Question: I'm developing an open data portal with Drupal and CKAN. But now client wants to add Virtuoso Open Source service as a SPARQL endpoint and linked data tool.
The system architecture is similar to the <URL>.

I'm having difficulty understanding the data loading dynamics from CKAN to Virtuoso, and official documentation doesn't help at all.
By now I have found next options but do not satisfy my actual problem.
- <URL>
Perfect scenario would be a kind of bypass connection that when you upload new dataset to CKAN automatically upload its rdf file to Virtuoso.
I don't know if i am totally lost with Virtuoso functionality. But is there a way to connect CKAN to Virtuoso so that it gets the '.rdf' or '.ttl' files automatically? Thanks.
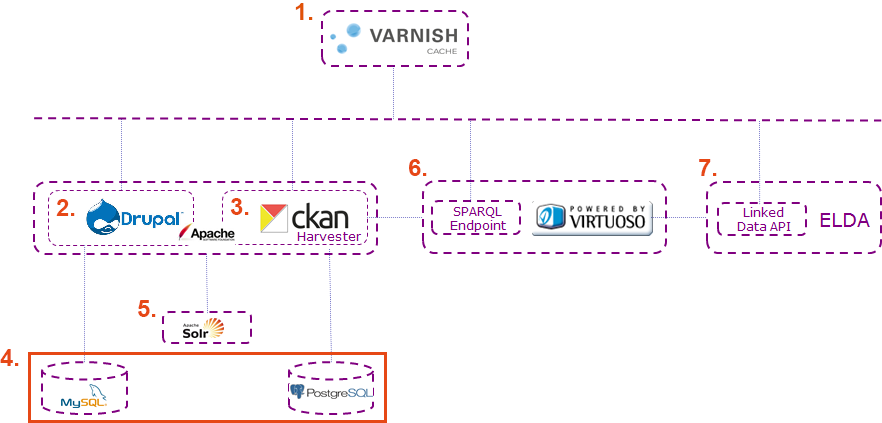
Answer: One way might be to develop a small cKan extension with a custom plugin that executes when a resource is added, gets the dataset rdf from cKan, and makes and http put request to put the resource in virtuoso. It looks like virtuoso supports http/put.
<URL>
'''
$ curl -T kidehen.n3 http://cname/DAV/home/demo/MyData/ -u demo:demo
<!DOCTYPE HTML PUBLIC "-//IETF//DTD HTML 2.0//EN">
<HTML>
<HEAD>
<TITLE>201 Created</TITLE>
</HEAD>
<BODY>
<H1>Created</H1>Resource /DAV/home/demo/MyData/kidehen.n3 has been created.
</BODY>
</HTML>
'''
Here's the documentation example on creating a plugin.
<URL>